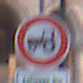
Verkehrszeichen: VerbotKraftfahrzeugeZuegeNichtSchneller25
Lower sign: SonstigeFahrzeugePersonengruppenFrei3
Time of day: SunriseSunset
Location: Outdoor (Urban)
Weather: Clear
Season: NotSpecified
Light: Natural